Question: I'm trying to create a circle with CSS, which looks exactly like on the following picture:

...with only one 'div':
'''
<div class="myCircle"></div>
'''
and by using definitions. No SVG, WebGL, DirectX, [...] allowed.
I've tried to draw a full circle and fading half of it with another 'div', and it does work, but I'm looking for a more elegant alternative.
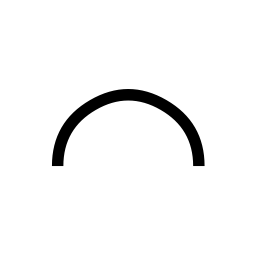
Answer: You could use <URL>.
Then add a border to top/right/left sides of the box to achieve the effect.
Here you go:
'''
.half-circle {
width: 200px;
height: 100px; /* as the half of the width */
background-color: gold;
border-top-left-radius: 110px; /* 100px of height + 10px of border */
border-top-right-radius: 110px; /* 100px of height + 10px of border */
border: 10px solid gray;
border-bottom: 0;
}
'''
<URL>.
Alternatively, you could add <URL> to the box in order to calculate the width/height of the box including borders and padding.
'''
.half-circle {
width: 200px;
height: 100px; /* as the half of the width */
border-top-left-radius: 100px;
border-top-right-radius: 100px;
border: 10px solid gray;
border-bottom: 0;
-webkit-box-sizing: border-box;
-moz-box-sizing: border-box;
box-sizing: border-box;
}
'''
<URL>